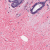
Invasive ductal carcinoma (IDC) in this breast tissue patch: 0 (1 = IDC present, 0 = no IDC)